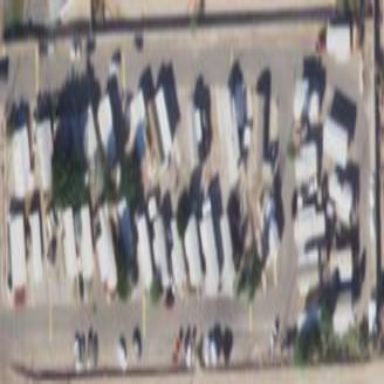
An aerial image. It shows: Caravan site for tourism.